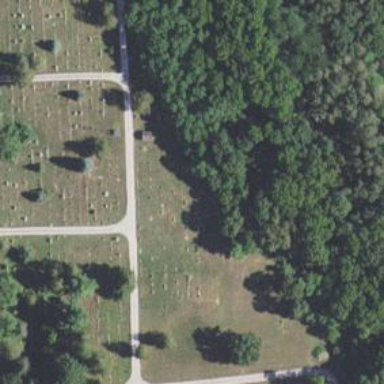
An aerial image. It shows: Cemetery.